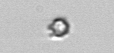
Label: nanoplankton_mix